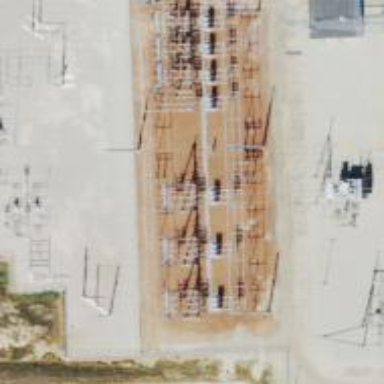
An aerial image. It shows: Switch used for power control.